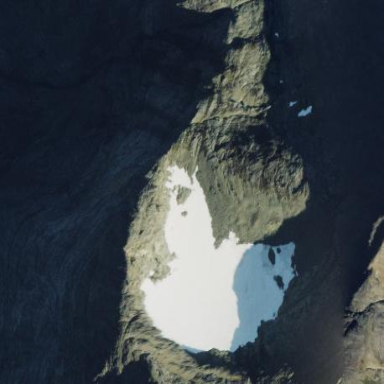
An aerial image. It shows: Majestic glacier in the distance.